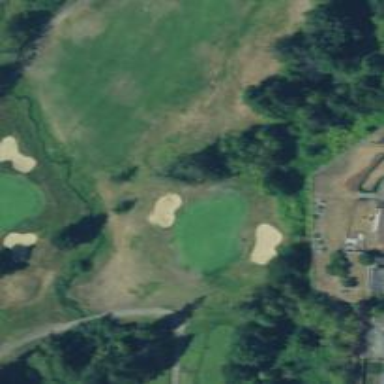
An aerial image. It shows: Golf hole.